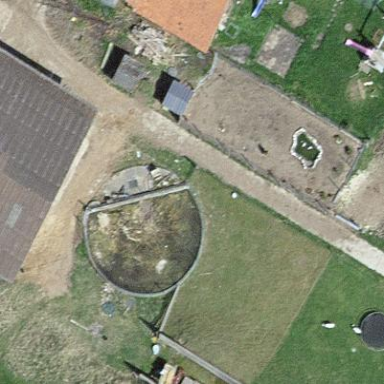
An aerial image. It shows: Building with storage tank.